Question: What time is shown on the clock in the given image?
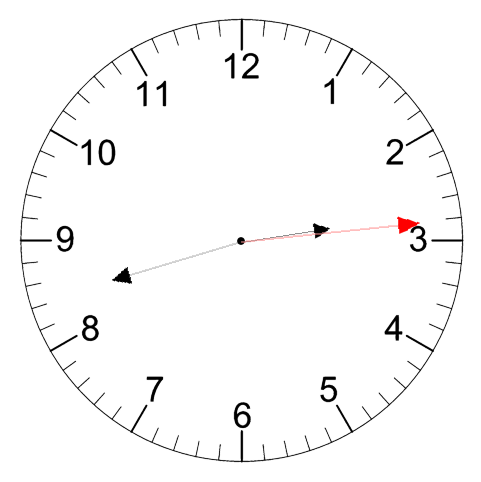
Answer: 02:42:14